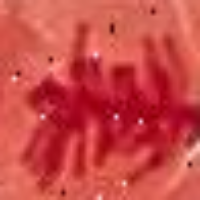
Label: metaphase